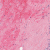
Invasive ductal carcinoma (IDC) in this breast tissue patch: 1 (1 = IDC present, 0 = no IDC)